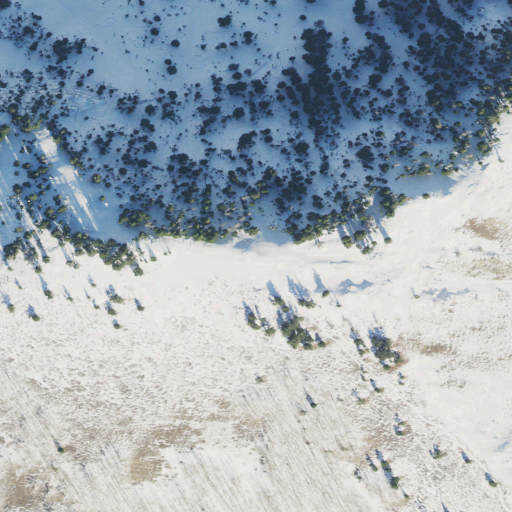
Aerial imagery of mountain in Utah named Ant Knolls containing evergreen forest, shrub, deciduous forest, and mixed forest